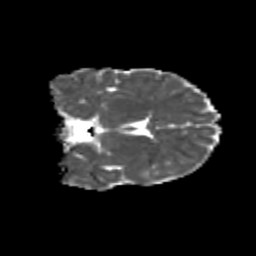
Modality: MD
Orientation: coronal
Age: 11
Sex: male
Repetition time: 9.4 s
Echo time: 0.089 s